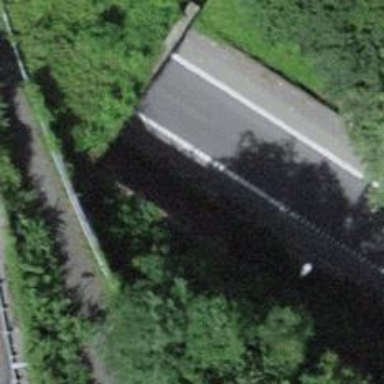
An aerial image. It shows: Asphalt tunnel on motorway link.